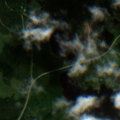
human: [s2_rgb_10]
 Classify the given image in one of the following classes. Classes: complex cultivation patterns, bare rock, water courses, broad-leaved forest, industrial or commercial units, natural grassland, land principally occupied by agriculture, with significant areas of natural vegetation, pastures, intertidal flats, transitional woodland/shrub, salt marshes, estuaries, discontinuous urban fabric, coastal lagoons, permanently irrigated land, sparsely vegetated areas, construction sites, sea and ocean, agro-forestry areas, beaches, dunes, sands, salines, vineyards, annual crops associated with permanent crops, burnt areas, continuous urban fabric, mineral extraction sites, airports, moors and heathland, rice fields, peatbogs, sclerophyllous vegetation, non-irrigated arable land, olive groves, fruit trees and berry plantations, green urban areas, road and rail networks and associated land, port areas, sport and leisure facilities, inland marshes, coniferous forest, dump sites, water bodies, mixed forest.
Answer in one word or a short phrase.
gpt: coniferous forest, mixed forest, transitional woodland/shrub, water bodies